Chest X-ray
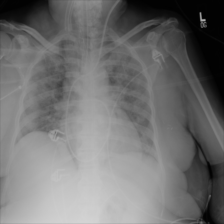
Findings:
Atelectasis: negative
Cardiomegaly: negative
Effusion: negative
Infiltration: positive
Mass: negative
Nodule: negative
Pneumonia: negative
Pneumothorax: negative
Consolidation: negative
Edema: negative
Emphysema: negative
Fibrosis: negative
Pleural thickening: negative
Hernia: negative